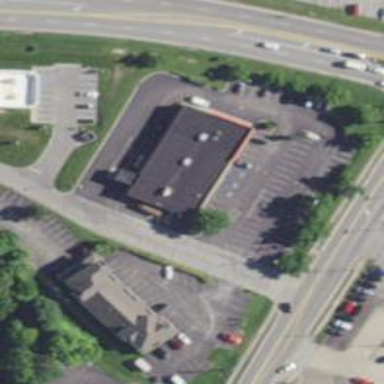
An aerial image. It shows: Pharmacy providing healthcare services.